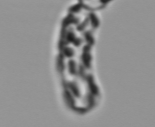
Label: Guinardia_striata